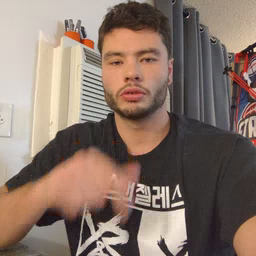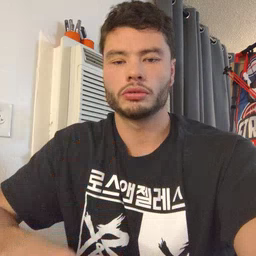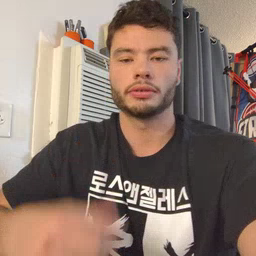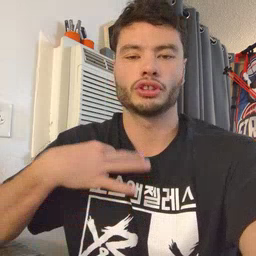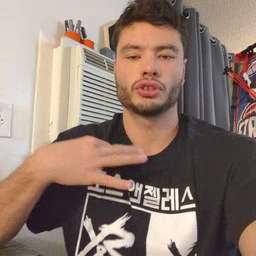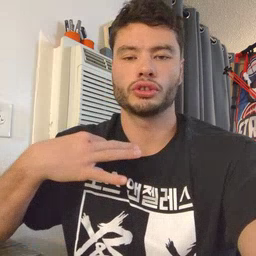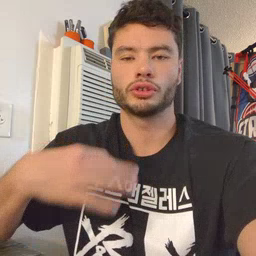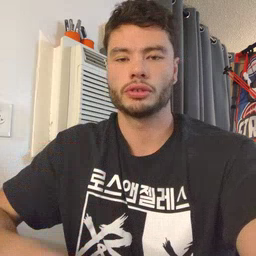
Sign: shirt